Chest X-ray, PA view. Patient: 54 years old, sex M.
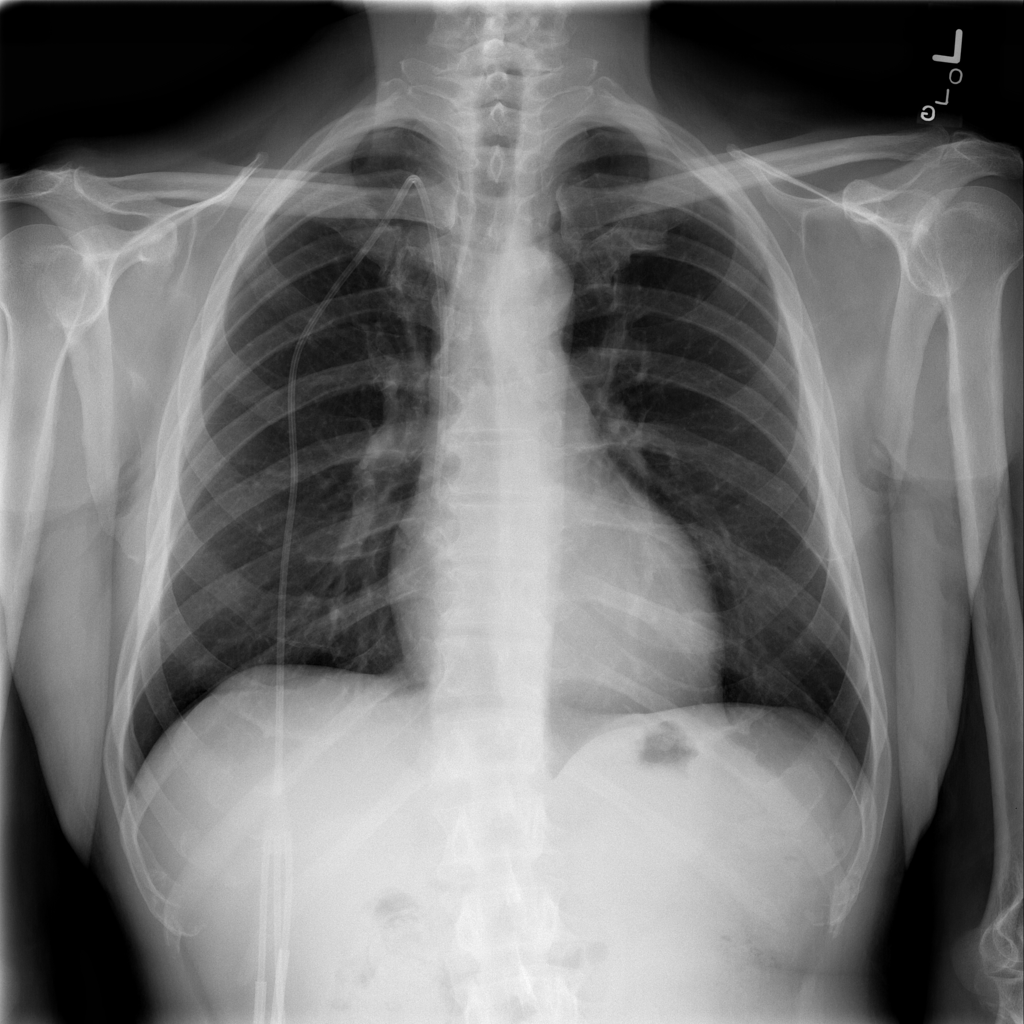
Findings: No Finding